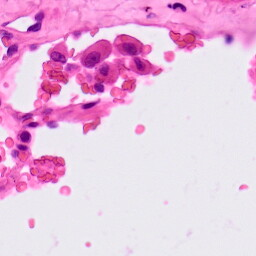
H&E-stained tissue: Lung